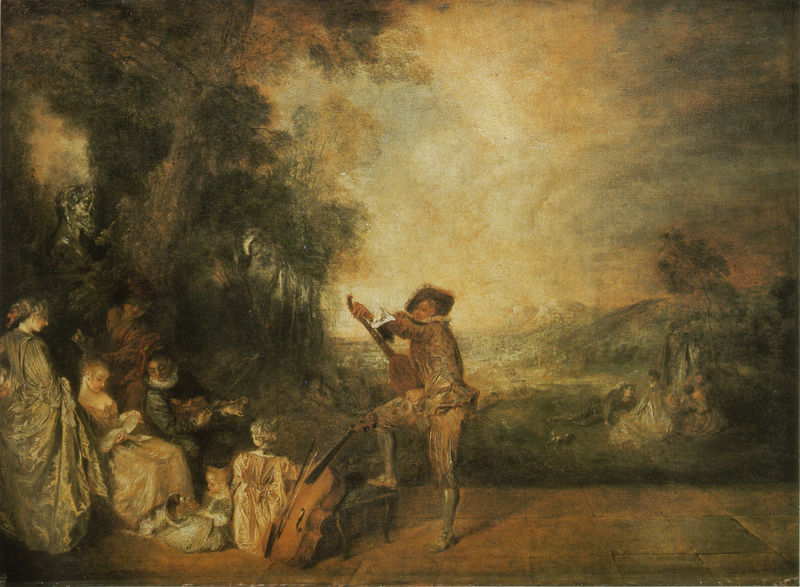
Titel: Le prélude au concert, Konzert
Künstler: Antoine Watteau
Standort: Berlin
Institution: Staatliche Museen zu Berlin, Preußischer Kulturbesitz
Schlagwörter: baum, blau, dunkel, fuß, gemälde, gruppe, himmel, laub, mann, schatten, wolken, bäume, frauen, gelb, grün, landschaft, menschen, mädchen, ocker, abend, braun, brust, damen, frankreich, frau, grau, hell, hintergrund, hut, kleid, kleider, licht, marmor, orange, schwarz, strasse, weiss, zeichnung, hund, park, rot, weg, wiese, beige, fest, gesellschaft, mode, mütze, kleidung, kragen, stein, instrument, hügel, natur, sonne, sträucher, boden, land, gold, sitzend, kind, bass, bühne, gitarre, instrumente, kontrabass, konzert, musik, musiker, theater, rokoko, wald, kinder, garten, skulptur, statue, liebe, ruhe, bogen, spieler, cello, baby, rast, hocker, schemel, spielen, freizeit, büste, musizieren, woken, erotik, abendrot, unscharf, fussboden, idyll, fliesen, usik, geige, geiger, violine, ello, verschwommen, sänger, lanschaft, hain, kin, kulisse, watteau, laute, lautenspieler, mandoline, zuhörer, harlekin, fidel, musikant, itzen, musikanten, minnesänger, andschaft, regence, nzert, ständchen, chello, hofdamen, halekin, menscheb, stimmen, fete galante, cioloncello, liedermacher, klampfe